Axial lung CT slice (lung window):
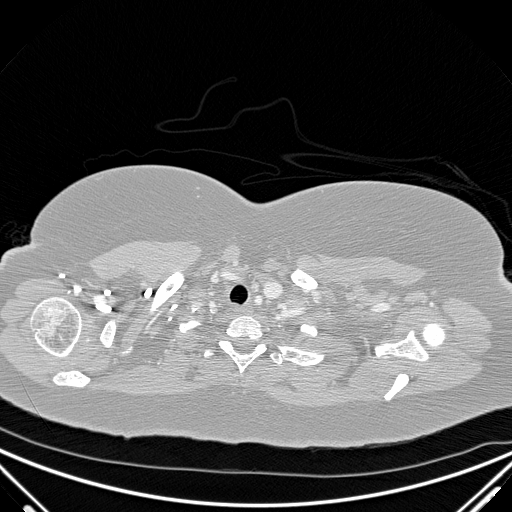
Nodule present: no